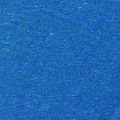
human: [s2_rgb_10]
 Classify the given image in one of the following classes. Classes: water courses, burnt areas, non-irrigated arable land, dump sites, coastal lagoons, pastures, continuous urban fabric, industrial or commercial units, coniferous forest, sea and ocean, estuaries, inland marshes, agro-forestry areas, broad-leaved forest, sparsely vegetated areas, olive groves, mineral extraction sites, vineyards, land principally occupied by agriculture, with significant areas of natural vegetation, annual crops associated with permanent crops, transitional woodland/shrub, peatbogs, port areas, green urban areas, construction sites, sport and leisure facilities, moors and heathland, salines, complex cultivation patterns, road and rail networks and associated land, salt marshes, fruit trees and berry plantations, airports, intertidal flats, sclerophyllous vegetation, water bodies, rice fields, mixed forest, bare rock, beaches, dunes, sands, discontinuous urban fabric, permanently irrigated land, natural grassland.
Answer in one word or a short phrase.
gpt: sea and ocean